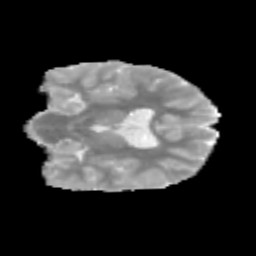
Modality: MD
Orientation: coronal
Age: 9
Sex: male
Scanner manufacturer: siemens
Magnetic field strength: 3 T
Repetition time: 3.8 s
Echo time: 0.07 s